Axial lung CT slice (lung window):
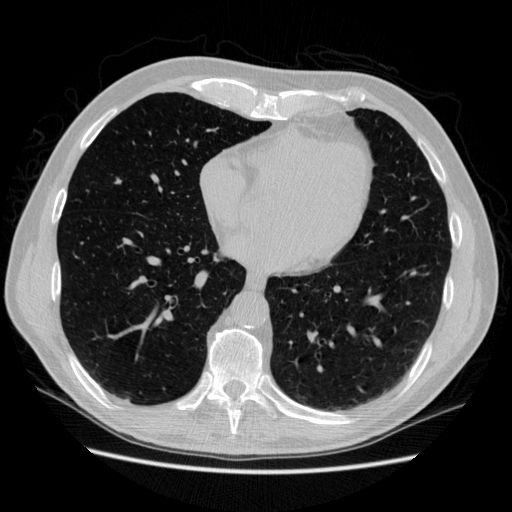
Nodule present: no